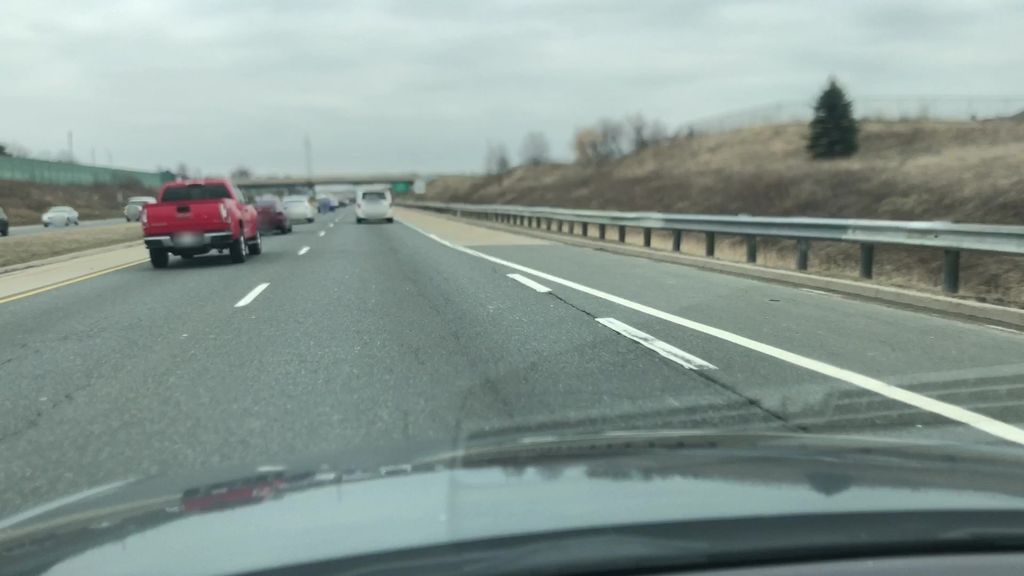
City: hamilton